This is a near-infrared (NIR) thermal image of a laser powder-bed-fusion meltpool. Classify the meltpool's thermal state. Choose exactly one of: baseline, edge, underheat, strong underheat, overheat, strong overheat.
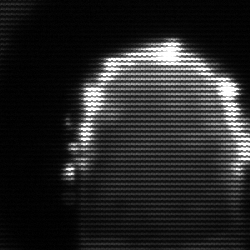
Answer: baseline